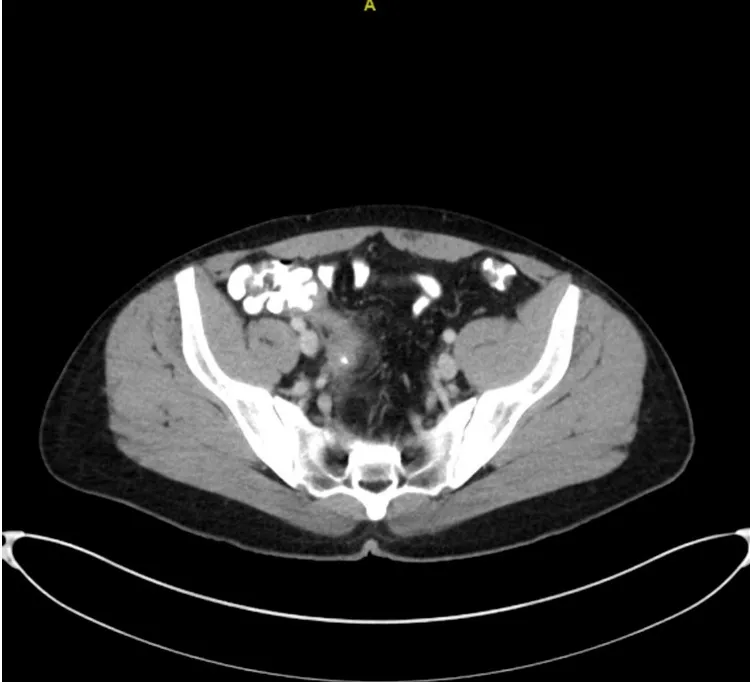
Sequela of perforated appendicitis with interval decrease in size of the previously identified periappendiceal abscess. No drainable fluid collections noted.
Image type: radiology (ct)